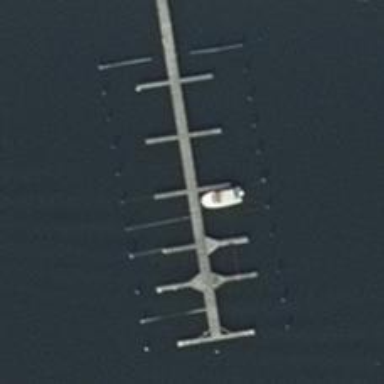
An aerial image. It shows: Man-made pier.